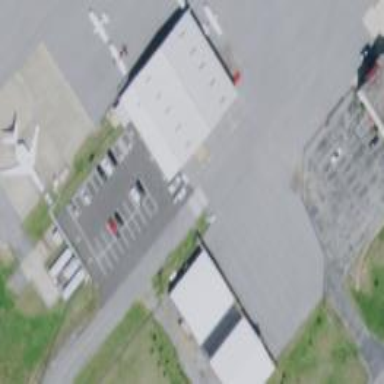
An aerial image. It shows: Hangar building.